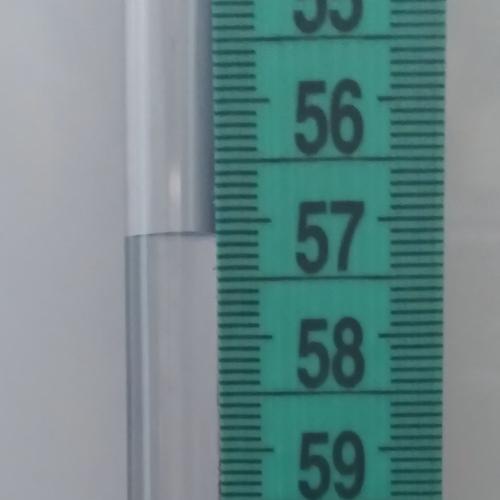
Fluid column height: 57.1 cm